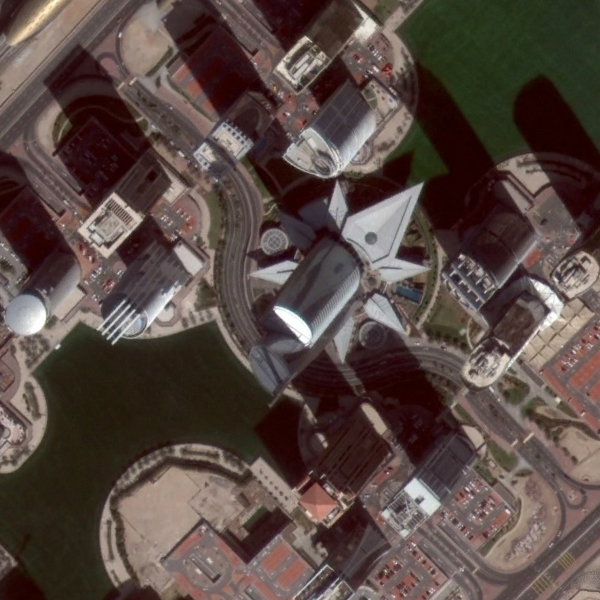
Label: Commercial